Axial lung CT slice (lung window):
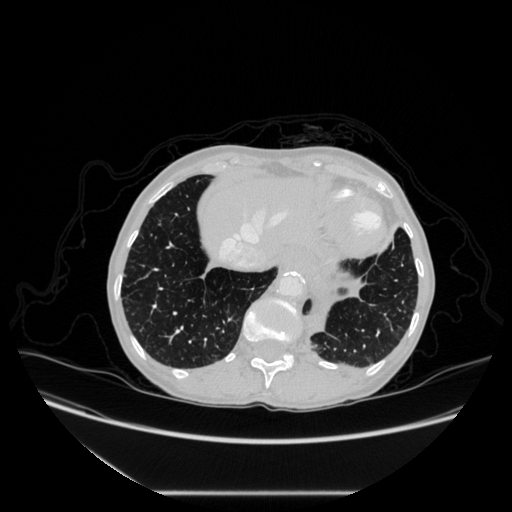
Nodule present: no